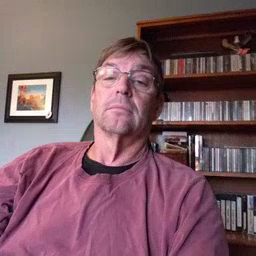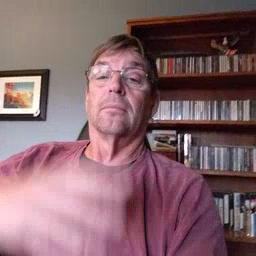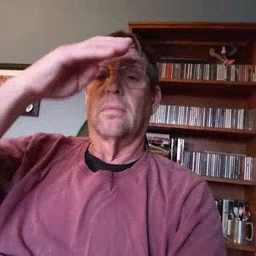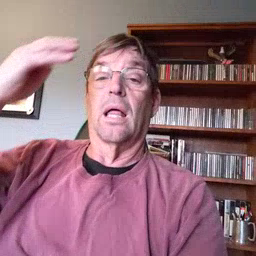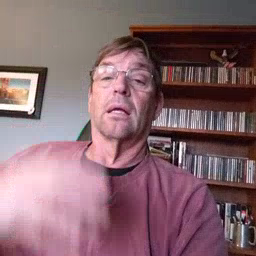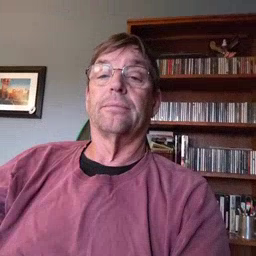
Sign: black